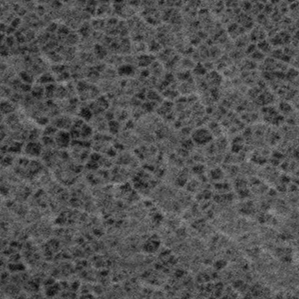
Label: frost